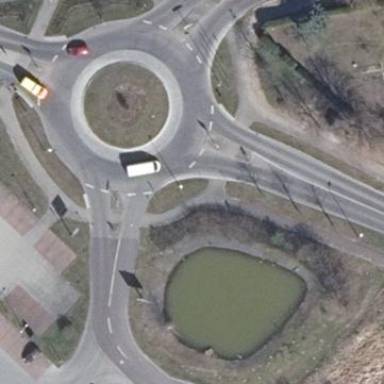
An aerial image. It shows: Secondary road with asphalt surface leading to roundabout junction.